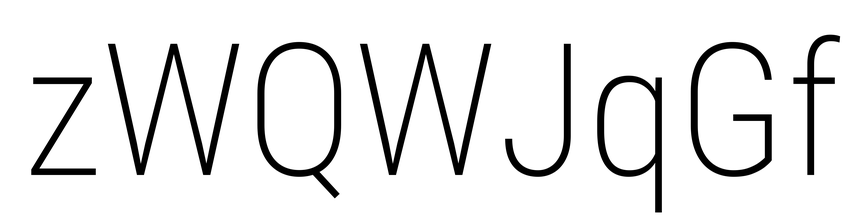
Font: Roboto_Condensed_ExtraLight